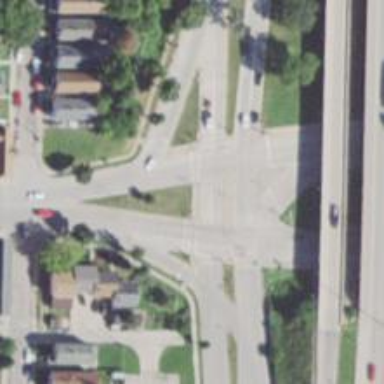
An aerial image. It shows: Marked crossing on the road.